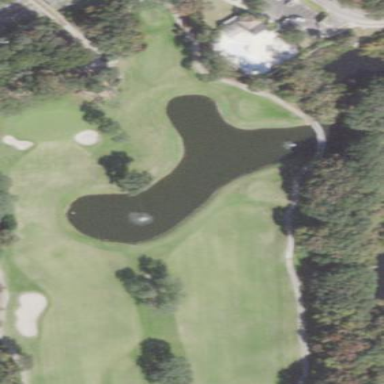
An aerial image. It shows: Water hazard on golf course. The hazard is natural water feature.